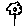
Label: flower